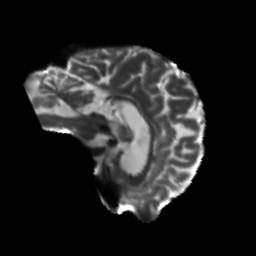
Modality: T2w
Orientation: sagittal
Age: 51
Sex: male
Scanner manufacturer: siemens
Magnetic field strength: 3 T
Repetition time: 5.47 s
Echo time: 0.0854 s